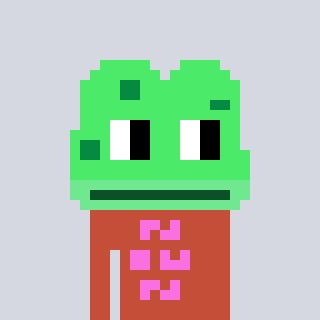
a pixel art character with square light green glasses, a frog-shaped head and a rust-colored body on a cool background